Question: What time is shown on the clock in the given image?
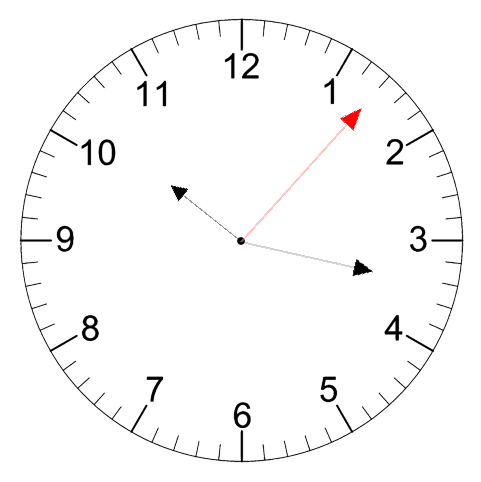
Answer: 10:17:07